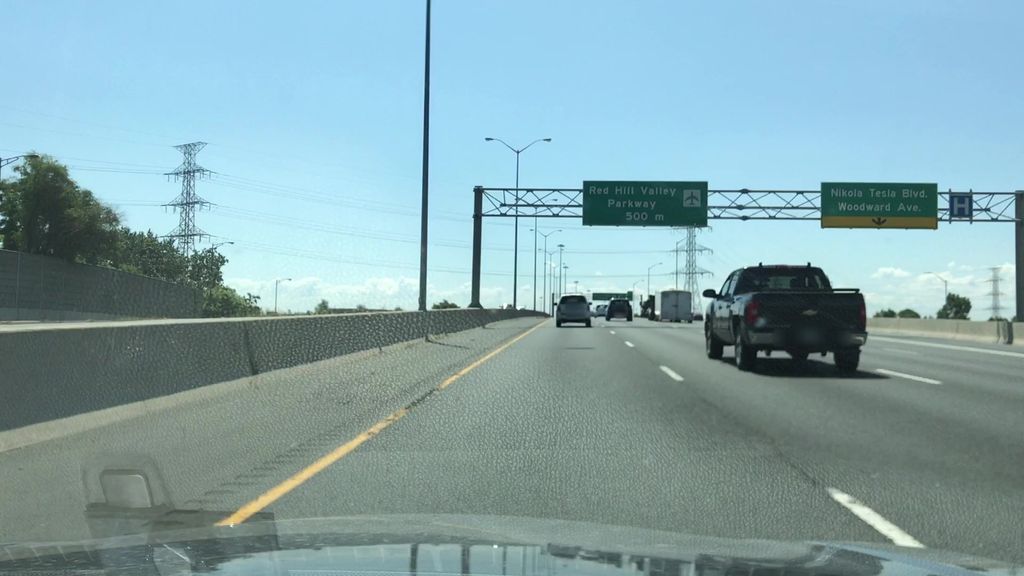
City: hamilton